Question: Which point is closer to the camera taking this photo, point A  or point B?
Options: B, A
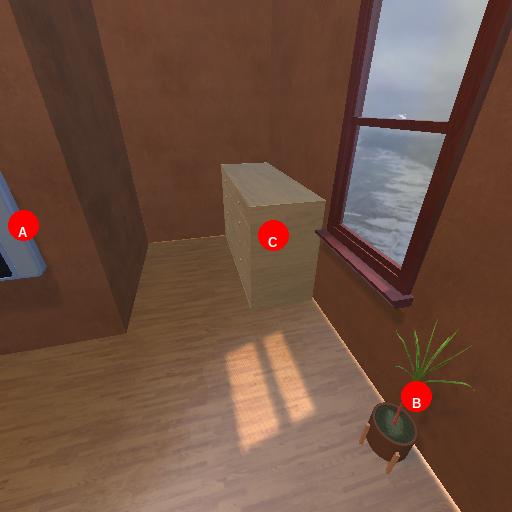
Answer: B